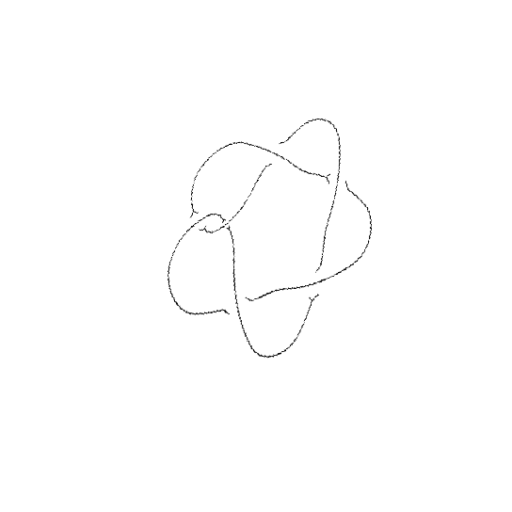
Crossing number: 6